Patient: sex M, age 60
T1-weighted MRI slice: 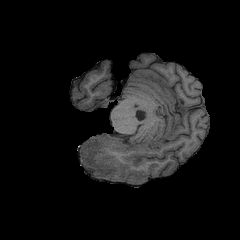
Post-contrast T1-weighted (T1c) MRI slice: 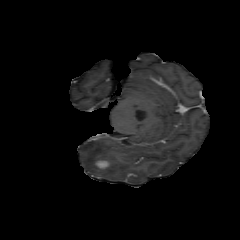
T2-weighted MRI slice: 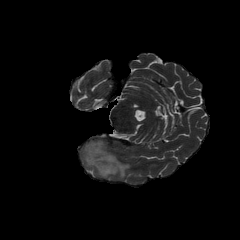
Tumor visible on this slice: yes
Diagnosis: Glioblastoma, IDH-wildtype
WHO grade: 4